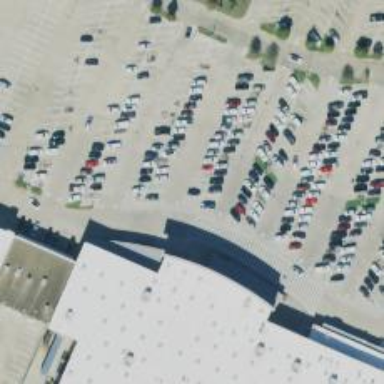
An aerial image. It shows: Parking space is available.